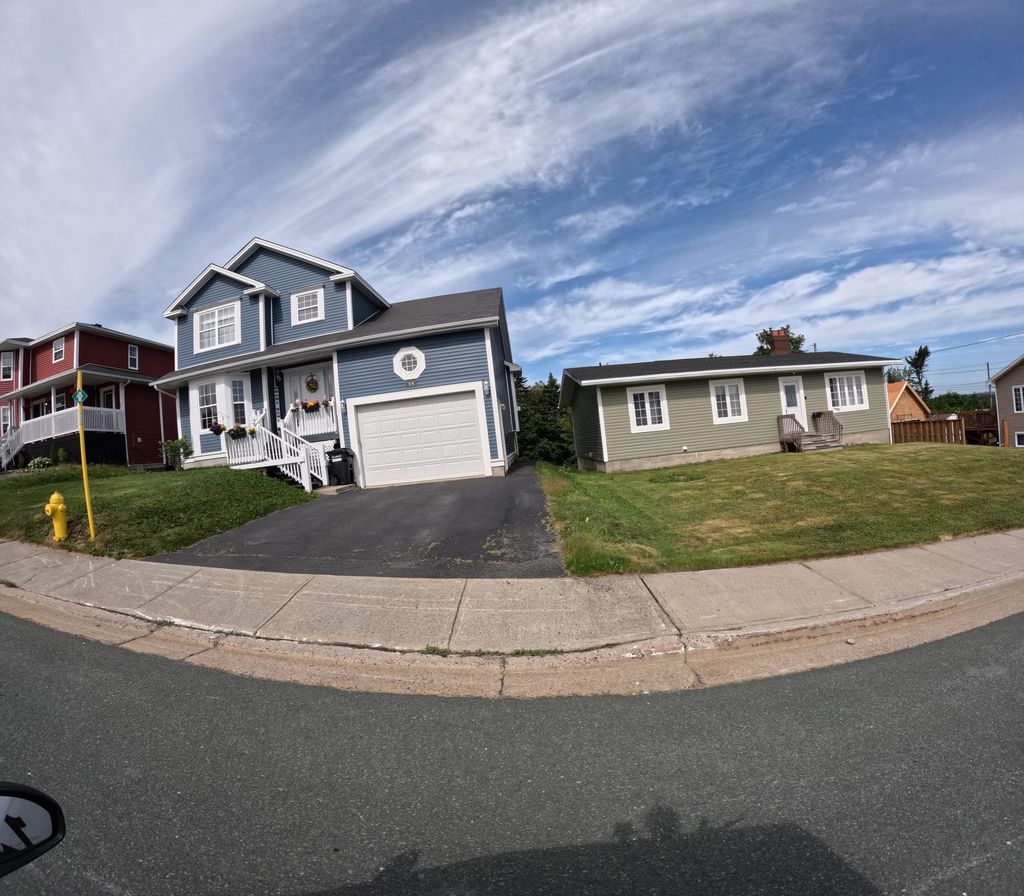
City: st_johns